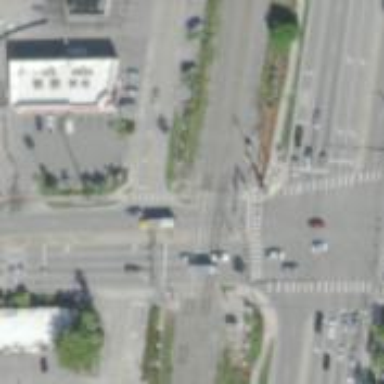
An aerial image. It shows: Railway crossing with lights and barriers.